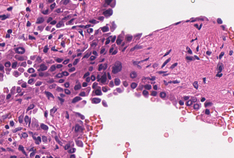
Tumor epithelial tissue: yes
Tumor-associated stroma tissue: yes
Normal tissue: no